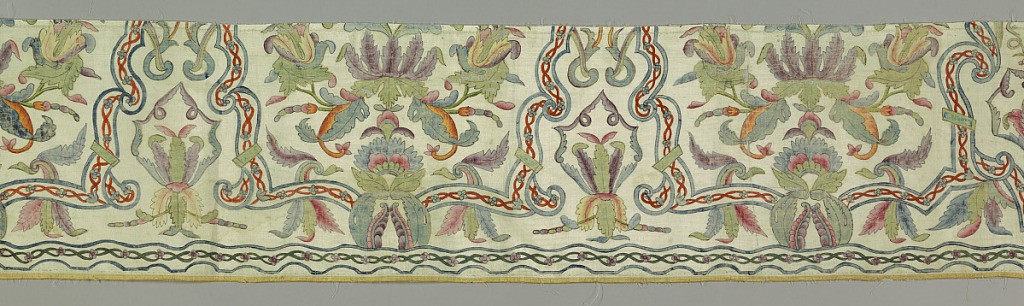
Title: Fragment
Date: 18th century
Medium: silk, polychrome paint Technique: painted and printed on plain weave
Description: Panel with several repeats of a conventionalized design made from leaves and flowers, arabesques and curving, intersecting lines.